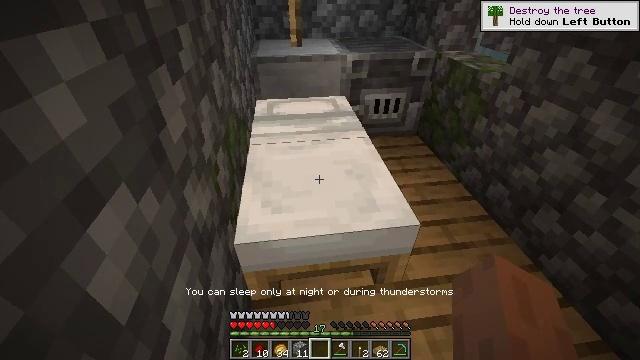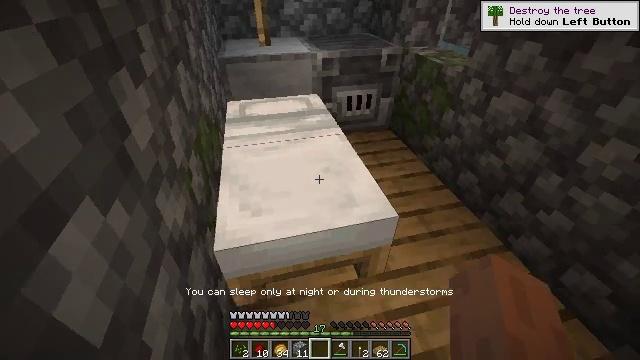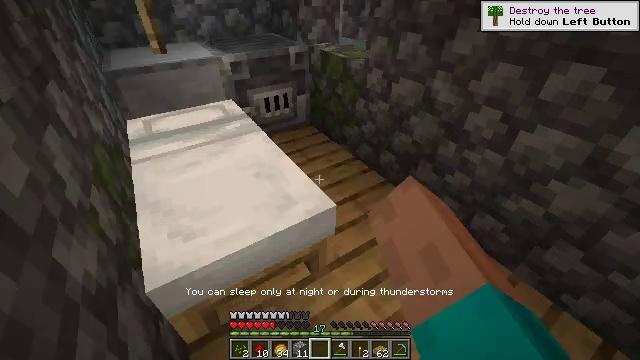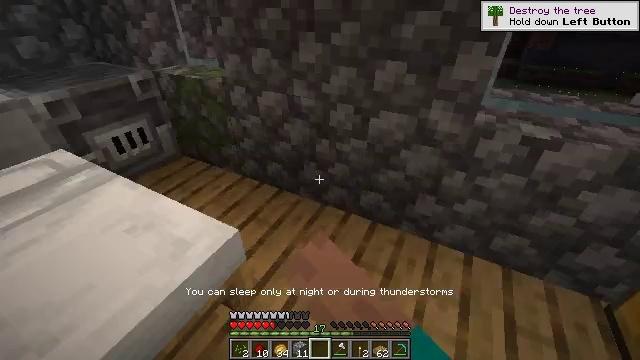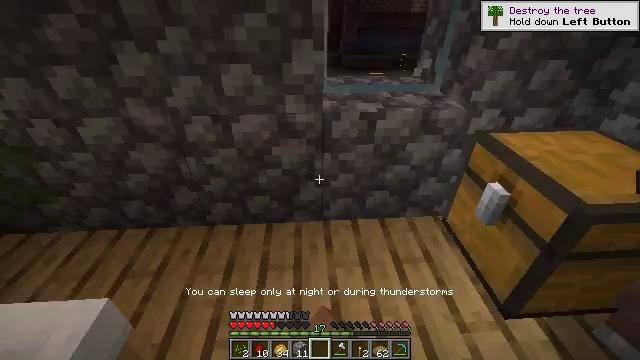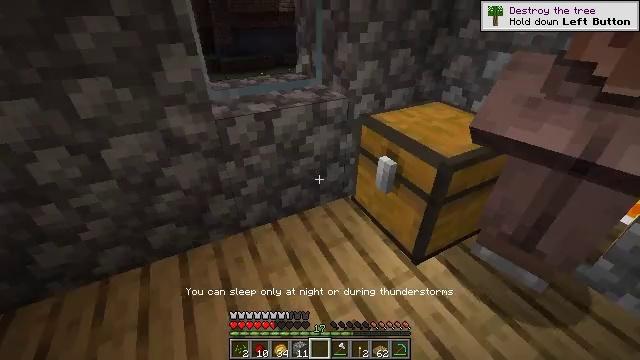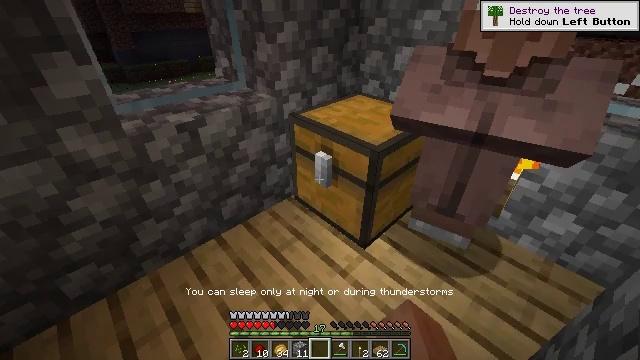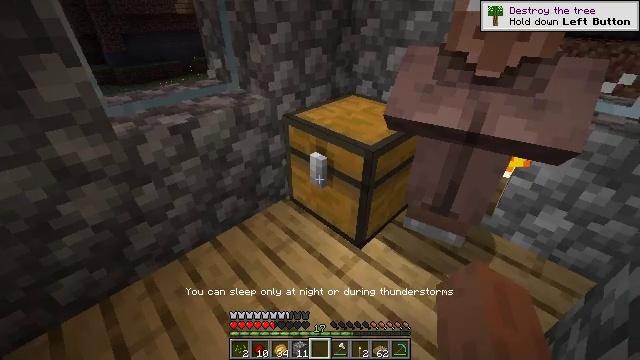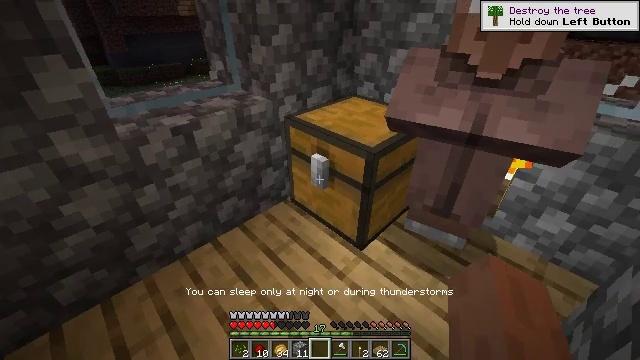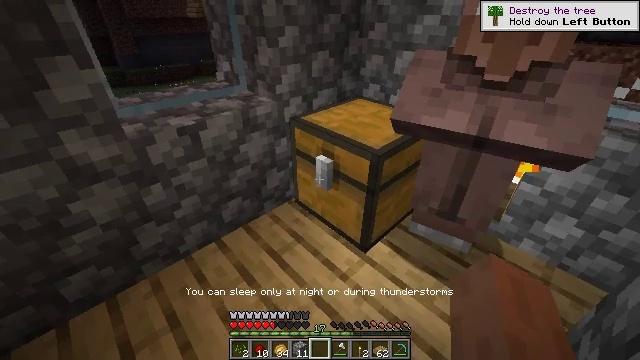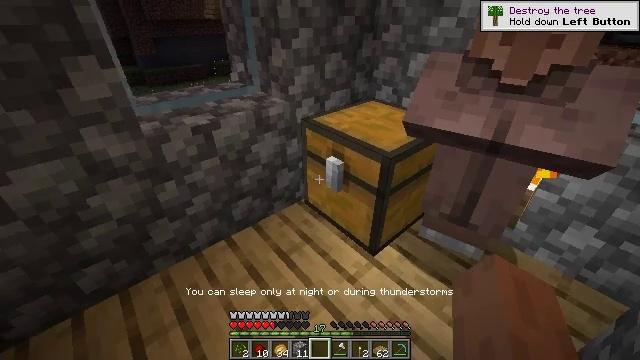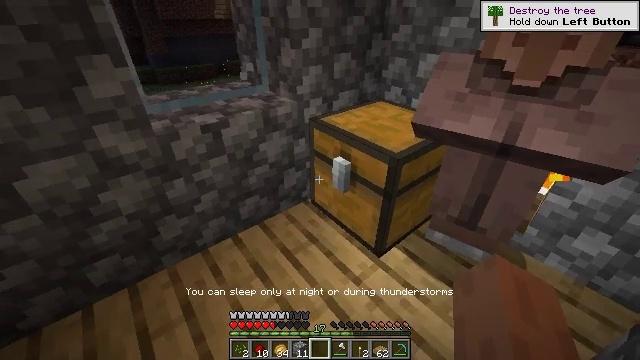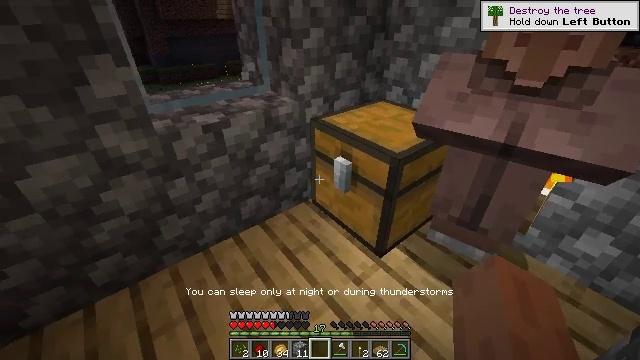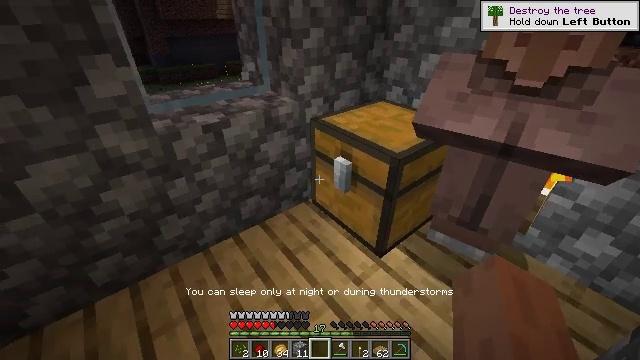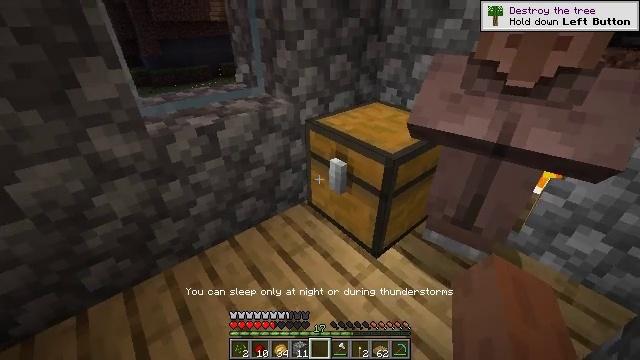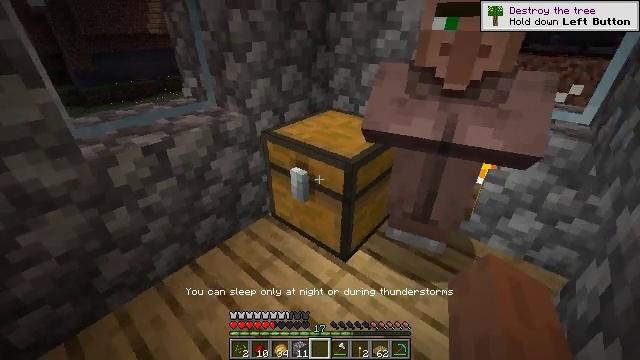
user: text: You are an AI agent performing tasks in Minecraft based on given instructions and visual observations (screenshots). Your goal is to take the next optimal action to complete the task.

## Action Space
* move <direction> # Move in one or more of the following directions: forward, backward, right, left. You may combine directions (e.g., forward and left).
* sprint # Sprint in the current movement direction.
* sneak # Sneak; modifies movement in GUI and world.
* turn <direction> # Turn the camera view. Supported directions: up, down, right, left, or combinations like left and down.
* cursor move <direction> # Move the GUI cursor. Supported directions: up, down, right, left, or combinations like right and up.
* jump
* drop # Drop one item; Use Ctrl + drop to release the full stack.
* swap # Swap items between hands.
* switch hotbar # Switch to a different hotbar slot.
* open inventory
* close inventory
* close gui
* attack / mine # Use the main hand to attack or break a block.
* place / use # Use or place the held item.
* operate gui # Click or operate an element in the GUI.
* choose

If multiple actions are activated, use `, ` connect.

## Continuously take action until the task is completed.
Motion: motion action
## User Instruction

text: Mine the blast furnace.
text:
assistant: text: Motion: turn right
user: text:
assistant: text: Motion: turn right
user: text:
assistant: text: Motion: turn right and up
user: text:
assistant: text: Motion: turn right
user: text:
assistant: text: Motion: turn right
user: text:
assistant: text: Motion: turn right
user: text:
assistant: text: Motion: turn right
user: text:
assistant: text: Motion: no_op
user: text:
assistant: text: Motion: turn left
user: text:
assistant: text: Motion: turn left
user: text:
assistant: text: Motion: turn left
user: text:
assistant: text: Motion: no_op
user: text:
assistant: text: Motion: no_op
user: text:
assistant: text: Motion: turn right
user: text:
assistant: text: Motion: turn right and up
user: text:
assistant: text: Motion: turn right and up
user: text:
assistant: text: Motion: turn right and up
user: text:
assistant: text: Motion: turn right and up
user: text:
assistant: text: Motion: no_op
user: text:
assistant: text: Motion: no_op
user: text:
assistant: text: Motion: no_op
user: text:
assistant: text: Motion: no_op
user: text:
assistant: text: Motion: no_op
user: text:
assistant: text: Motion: no_op
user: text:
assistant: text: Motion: turn left
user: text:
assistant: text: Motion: turn left
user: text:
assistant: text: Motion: turn left
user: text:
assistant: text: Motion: turn left
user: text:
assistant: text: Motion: turn left
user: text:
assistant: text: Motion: turn left